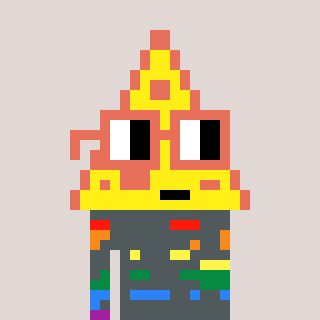
a pixel art character with square orange glasses, a pizza-shaped head and a gold-colored body on a warm background